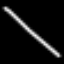
Label: line